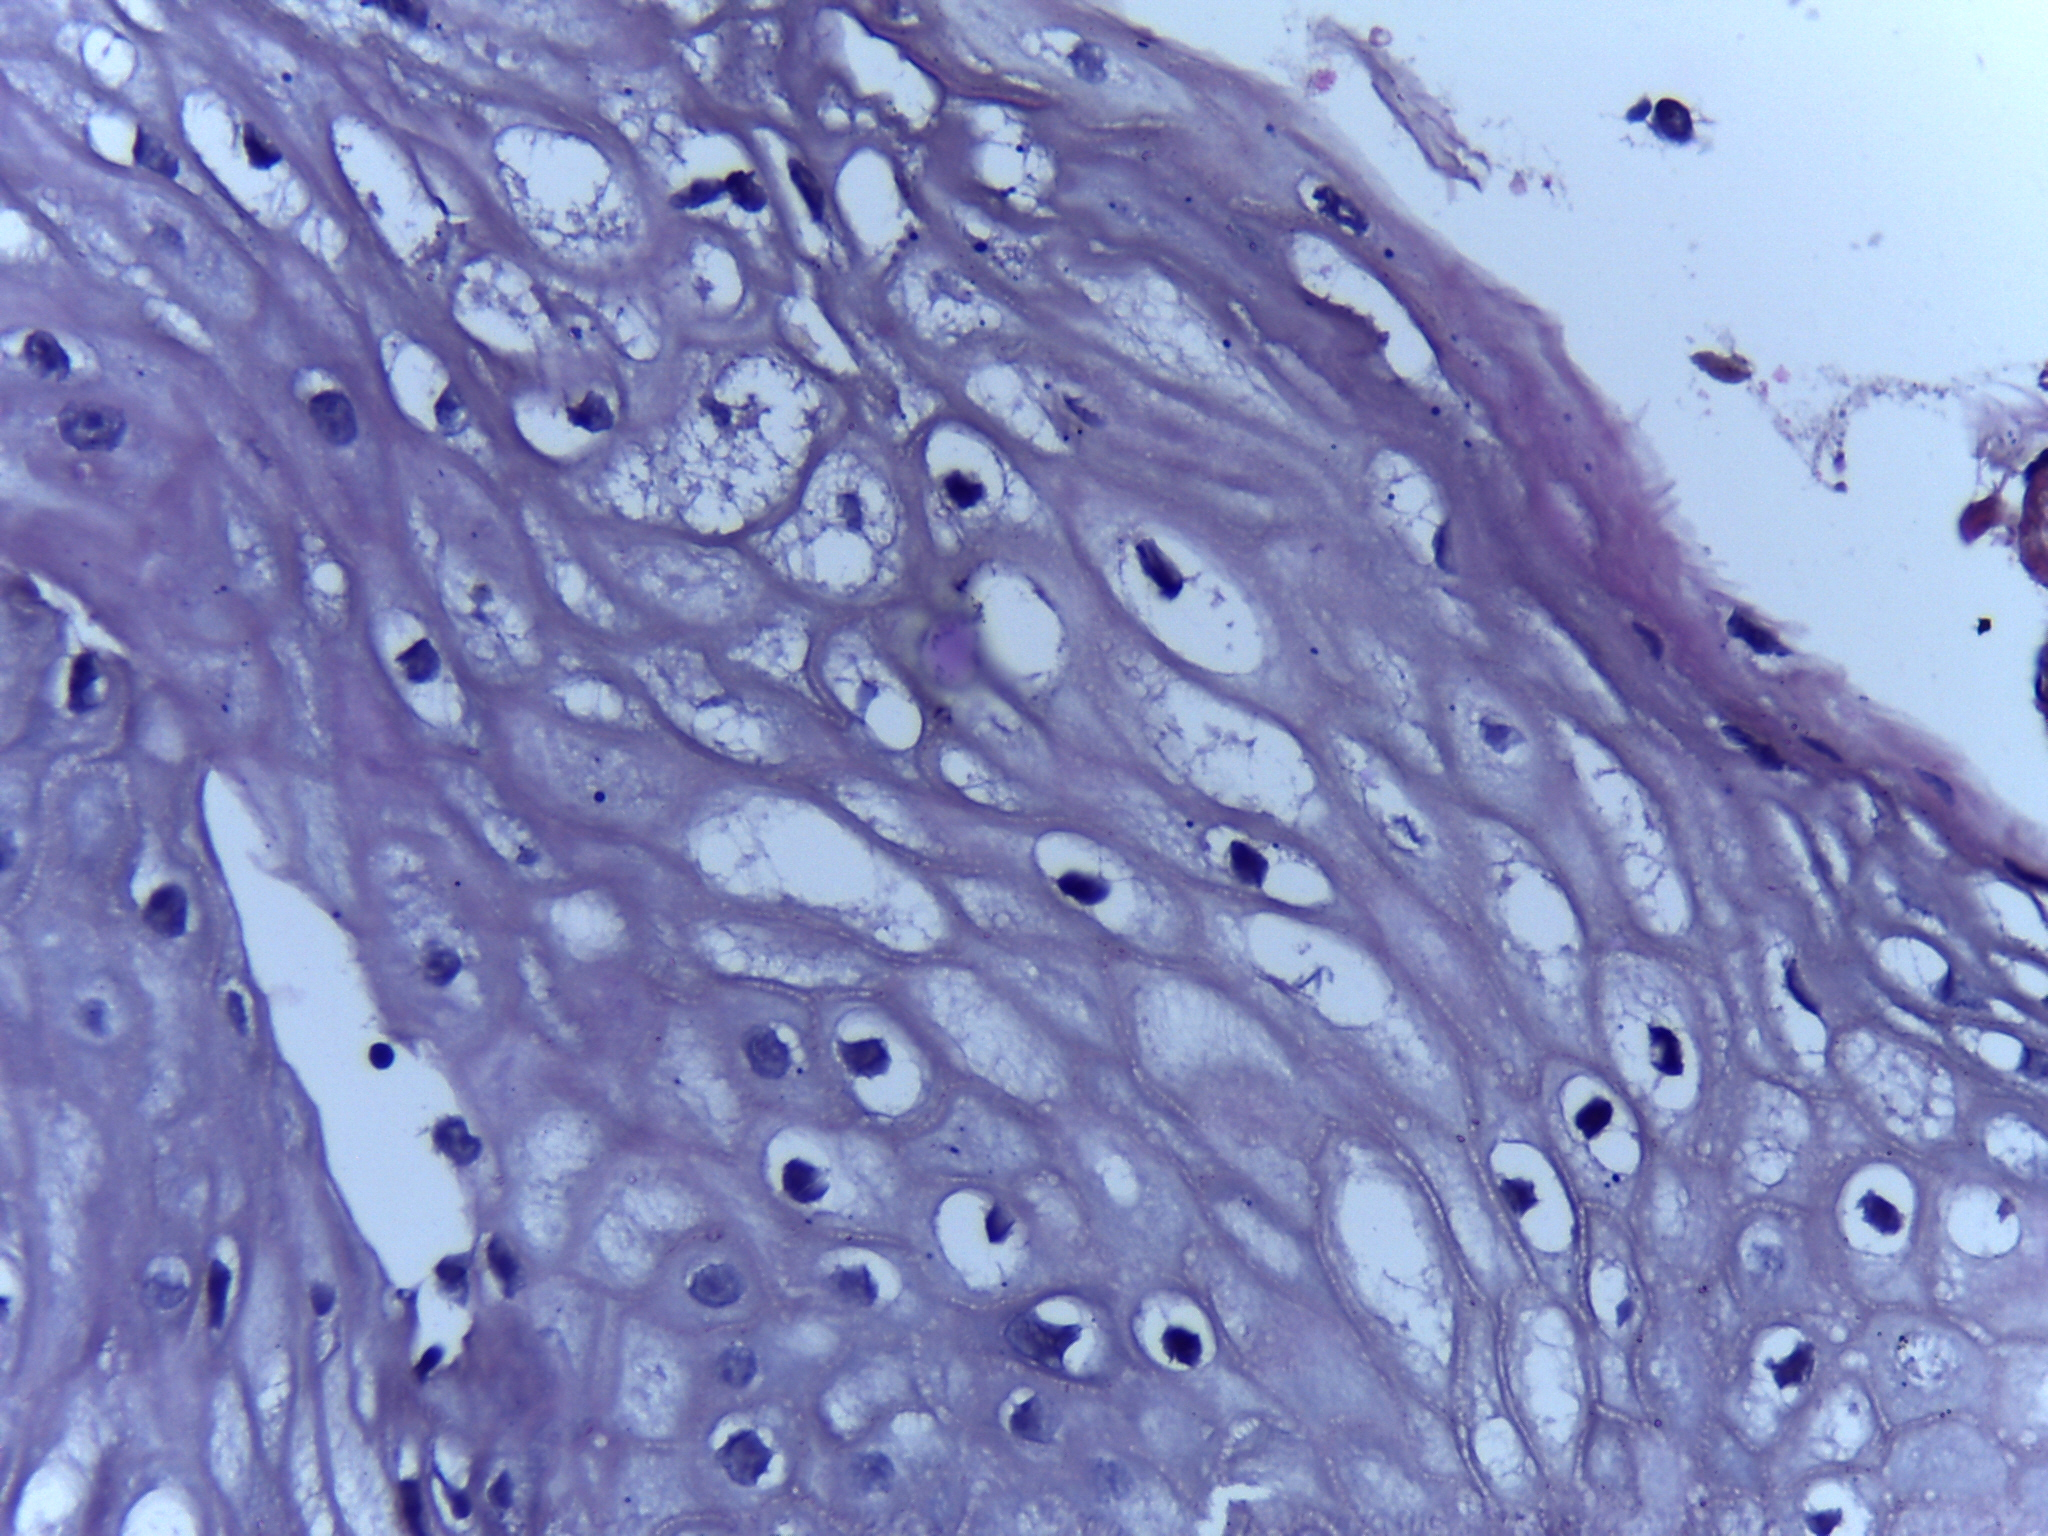
Diagnosis: OSCC